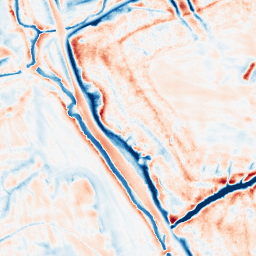
Category: edge_preserving
Decomposition family: bilateral
Decomposition parameters: d: 21
sigma_color: 150
sigma_space: 50
Upsampling method: quadratic
Upsampling parameters: scale: 4
Upsampling scale: 4